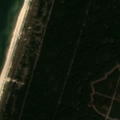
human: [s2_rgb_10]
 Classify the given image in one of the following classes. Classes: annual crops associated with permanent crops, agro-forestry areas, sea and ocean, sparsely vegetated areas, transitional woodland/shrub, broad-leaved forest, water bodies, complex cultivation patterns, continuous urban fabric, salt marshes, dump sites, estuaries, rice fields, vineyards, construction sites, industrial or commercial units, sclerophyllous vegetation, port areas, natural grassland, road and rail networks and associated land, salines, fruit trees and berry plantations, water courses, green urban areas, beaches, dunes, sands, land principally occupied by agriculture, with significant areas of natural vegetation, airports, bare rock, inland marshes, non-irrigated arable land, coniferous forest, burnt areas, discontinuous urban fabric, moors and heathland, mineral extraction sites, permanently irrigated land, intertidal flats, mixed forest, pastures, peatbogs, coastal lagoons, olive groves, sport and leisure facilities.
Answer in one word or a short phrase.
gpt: coniferous forest, mixed forest, moors and heathland, beaches, dunes, sands, sea and ocean